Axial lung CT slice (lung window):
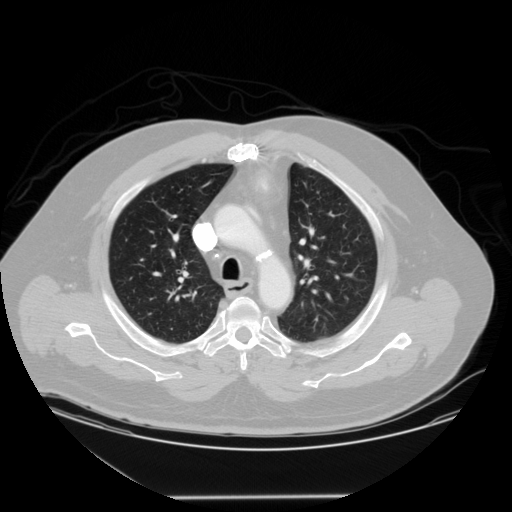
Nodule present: no